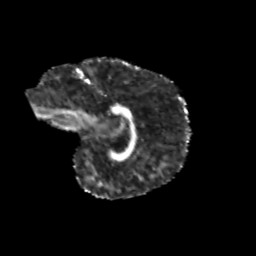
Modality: FA
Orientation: sagittal
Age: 11
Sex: male
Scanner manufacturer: siemens
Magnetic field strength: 3 T
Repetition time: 3.8 s
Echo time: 0.07 s